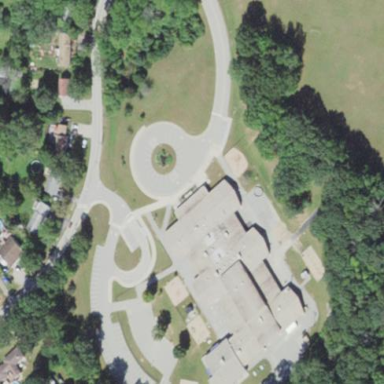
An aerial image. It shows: School.